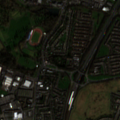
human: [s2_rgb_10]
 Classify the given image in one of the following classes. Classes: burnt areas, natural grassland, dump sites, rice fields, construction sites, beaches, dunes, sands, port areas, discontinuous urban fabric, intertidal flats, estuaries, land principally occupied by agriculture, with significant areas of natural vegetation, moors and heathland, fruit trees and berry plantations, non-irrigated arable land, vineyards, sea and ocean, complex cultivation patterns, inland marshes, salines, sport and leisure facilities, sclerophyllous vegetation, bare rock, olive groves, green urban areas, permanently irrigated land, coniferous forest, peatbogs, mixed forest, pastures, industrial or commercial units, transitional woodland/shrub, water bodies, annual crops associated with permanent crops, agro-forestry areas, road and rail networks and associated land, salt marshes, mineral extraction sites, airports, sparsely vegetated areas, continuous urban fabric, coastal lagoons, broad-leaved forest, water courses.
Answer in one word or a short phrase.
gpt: discontinuous urban fabric, industrial or commercial units, road and rail networks and associated land, green urban areas